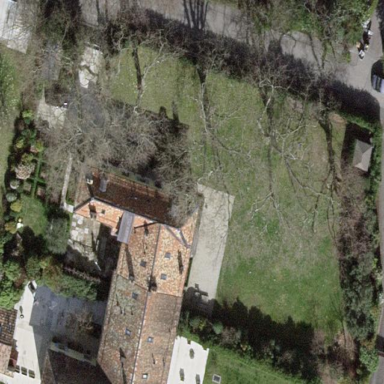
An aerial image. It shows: Garden enclosed by fence.